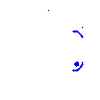
Particle: electron